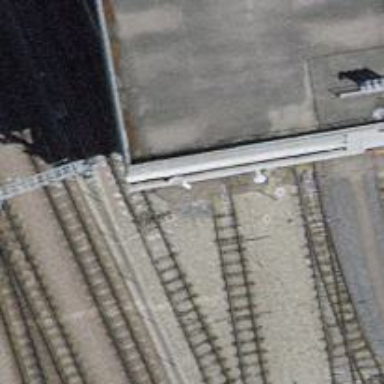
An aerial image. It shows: Tram railway service yard with electrified contact line.